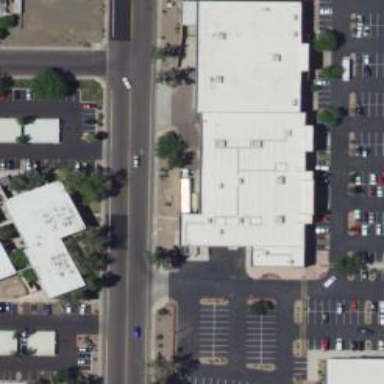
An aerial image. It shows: Retail building.